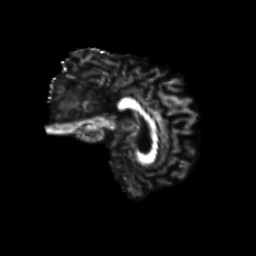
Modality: FA
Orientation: sagittal
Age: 59
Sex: female
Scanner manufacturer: siemens
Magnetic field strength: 3 T
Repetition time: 8.6 s
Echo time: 0.095 s